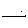
Label: line